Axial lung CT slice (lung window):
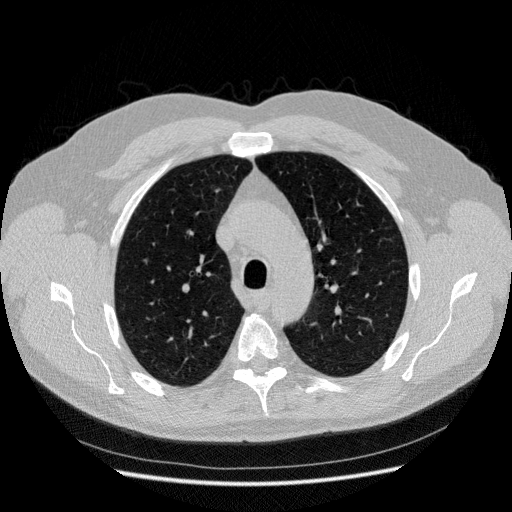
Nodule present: no